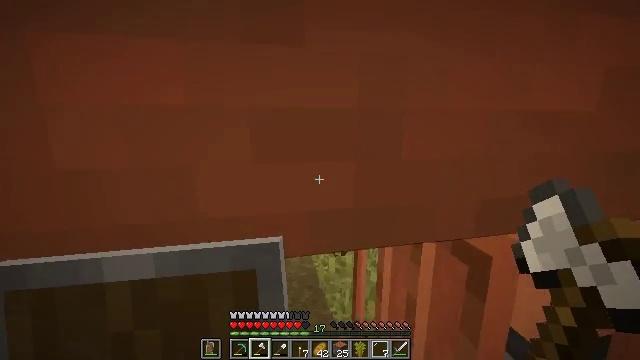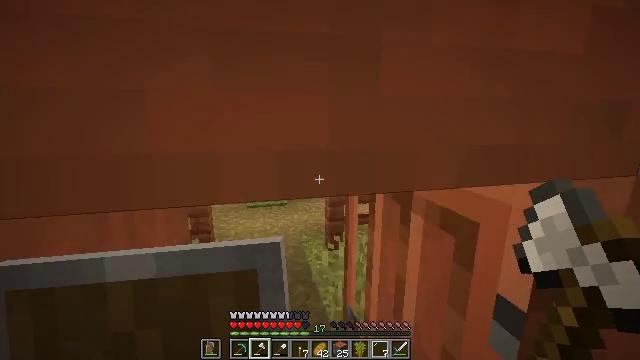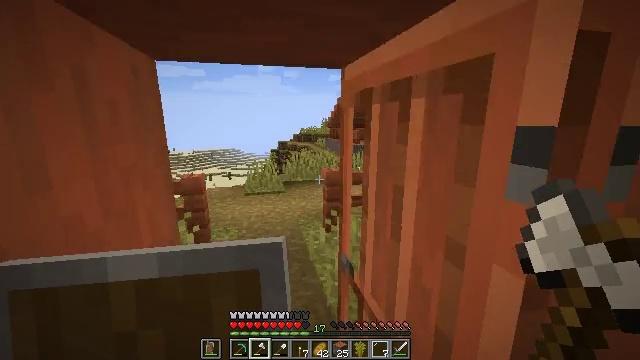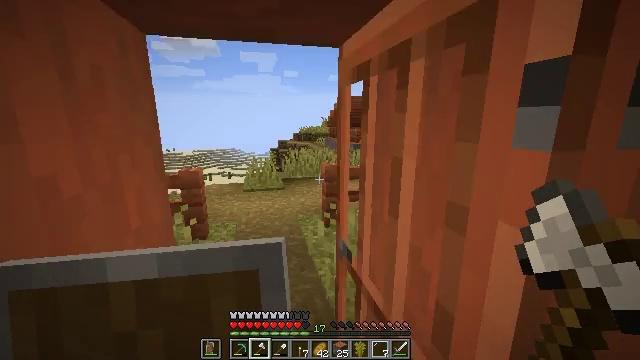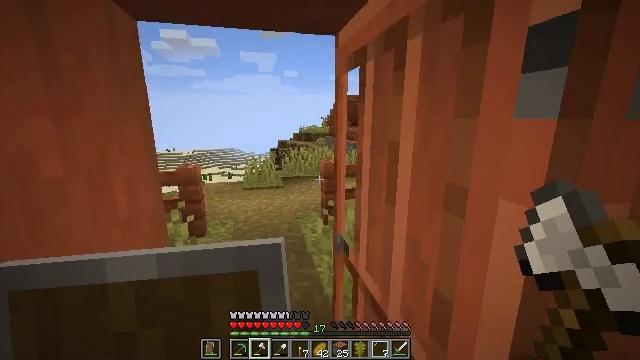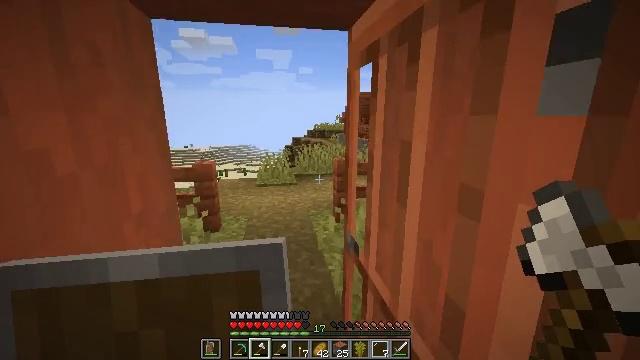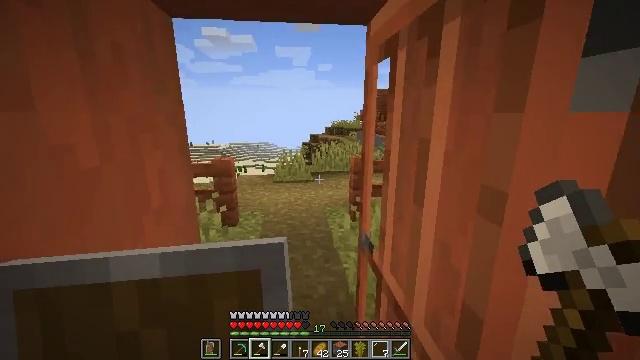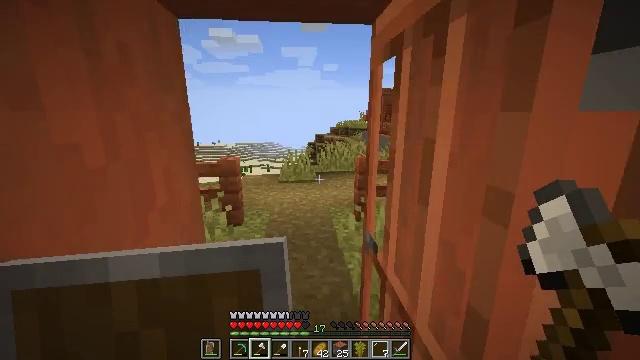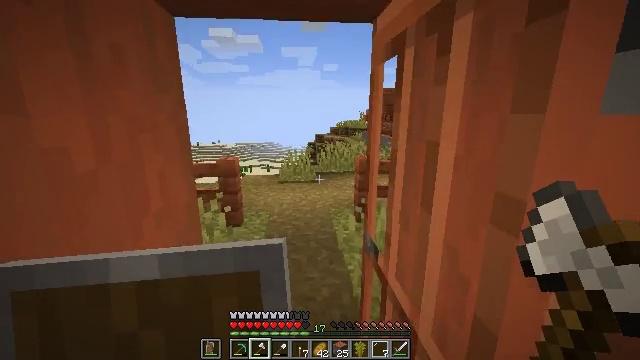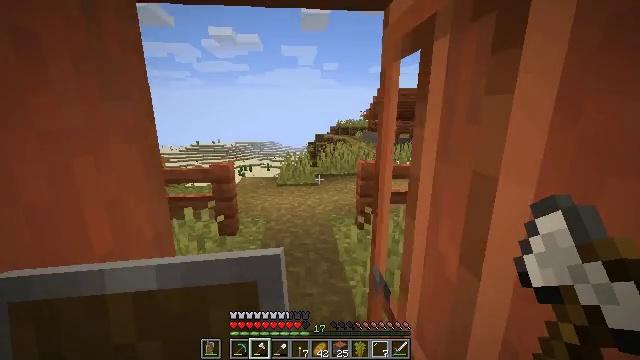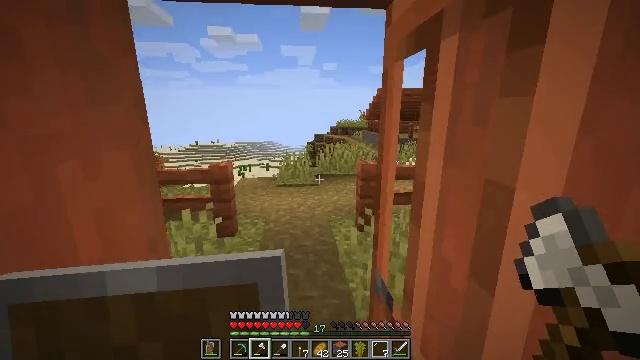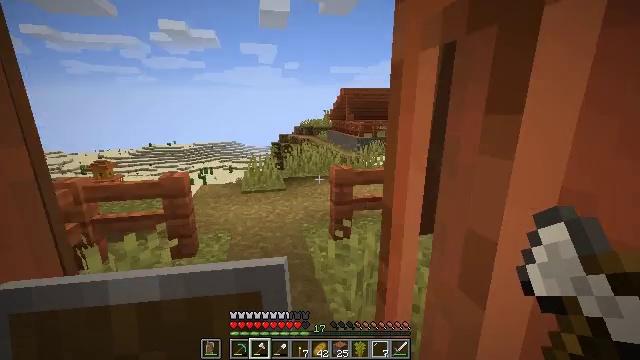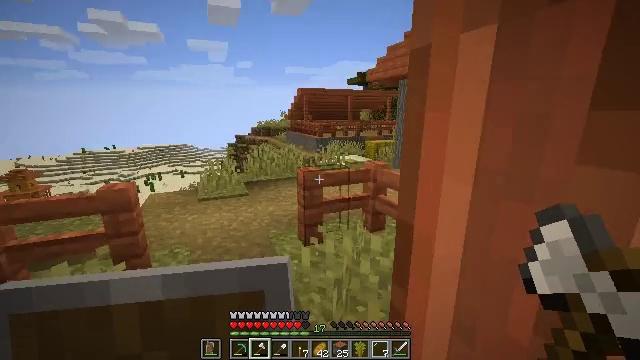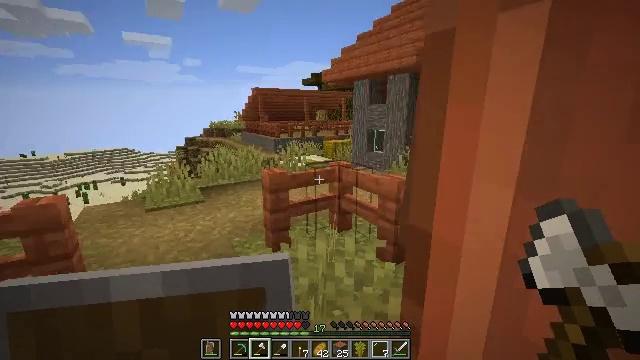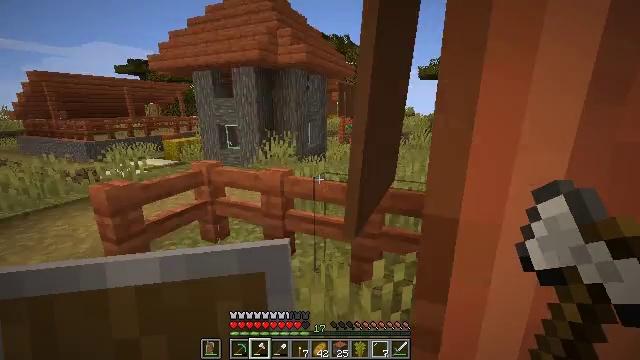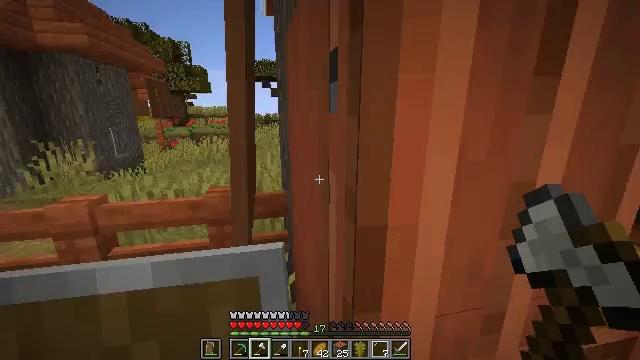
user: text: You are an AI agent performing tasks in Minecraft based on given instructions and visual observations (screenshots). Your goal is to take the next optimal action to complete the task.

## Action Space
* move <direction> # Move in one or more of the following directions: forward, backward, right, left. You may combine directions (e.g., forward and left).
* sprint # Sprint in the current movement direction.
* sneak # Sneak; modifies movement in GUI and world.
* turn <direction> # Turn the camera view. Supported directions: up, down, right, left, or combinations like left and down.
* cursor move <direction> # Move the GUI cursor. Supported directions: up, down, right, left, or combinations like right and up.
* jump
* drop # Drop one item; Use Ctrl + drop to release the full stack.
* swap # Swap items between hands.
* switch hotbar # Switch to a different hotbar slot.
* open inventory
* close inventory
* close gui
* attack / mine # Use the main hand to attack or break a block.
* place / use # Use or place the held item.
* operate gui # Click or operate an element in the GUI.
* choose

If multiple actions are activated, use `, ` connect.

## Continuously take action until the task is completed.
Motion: motion action
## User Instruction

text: Break the glass pane to collect it.
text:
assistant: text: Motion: move forward, turn right
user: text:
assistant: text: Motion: move forward
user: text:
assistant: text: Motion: no_op
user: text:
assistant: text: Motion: no_op
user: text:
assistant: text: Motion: turn left
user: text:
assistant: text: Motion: turn left
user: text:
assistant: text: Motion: turn left
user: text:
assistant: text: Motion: move forward
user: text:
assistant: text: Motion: move forward
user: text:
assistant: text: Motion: move forward
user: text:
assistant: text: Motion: move forward and move left, turn right
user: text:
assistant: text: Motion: move forward and move left, turn right
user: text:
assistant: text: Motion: move forward and move left, turn right
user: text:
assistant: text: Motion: move forward and move left, turn right and down
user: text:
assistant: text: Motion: move forward and move left, turn right
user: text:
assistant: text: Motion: move left, turn right
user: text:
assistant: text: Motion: move back and move left, turn right
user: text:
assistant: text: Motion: move back and move left, turn right
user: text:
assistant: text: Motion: move back, turn right
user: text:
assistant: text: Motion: move back, turn right
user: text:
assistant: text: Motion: move back, turn right and up
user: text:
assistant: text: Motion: move back, turn right
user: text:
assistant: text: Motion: move back and move right, turn right
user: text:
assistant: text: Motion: move back and move right
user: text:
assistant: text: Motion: move back and move right
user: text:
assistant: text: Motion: move back and move right
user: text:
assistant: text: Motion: move back
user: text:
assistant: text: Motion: turn left
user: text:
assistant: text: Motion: no_op
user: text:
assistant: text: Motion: no_op